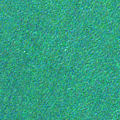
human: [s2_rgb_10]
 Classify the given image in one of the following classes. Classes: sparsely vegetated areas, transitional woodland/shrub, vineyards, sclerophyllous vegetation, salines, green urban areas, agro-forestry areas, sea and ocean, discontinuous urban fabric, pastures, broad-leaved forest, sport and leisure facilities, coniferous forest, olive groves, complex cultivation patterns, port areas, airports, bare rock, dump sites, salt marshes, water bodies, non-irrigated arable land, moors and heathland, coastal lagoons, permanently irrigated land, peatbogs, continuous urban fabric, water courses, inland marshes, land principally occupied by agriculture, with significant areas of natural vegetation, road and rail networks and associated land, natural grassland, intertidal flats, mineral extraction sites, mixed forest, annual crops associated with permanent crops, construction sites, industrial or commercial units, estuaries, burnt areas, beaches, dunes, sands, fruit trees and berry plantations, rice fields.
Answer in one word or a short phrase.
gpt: sea and ocean